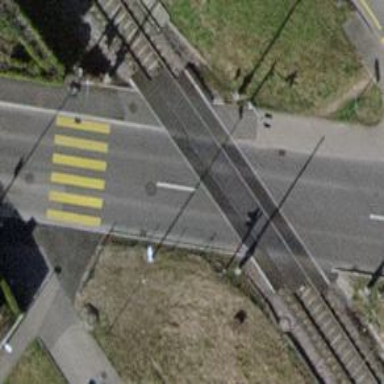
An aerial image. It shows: Level crossing with lights. The barriers at the crossing are of double half type.